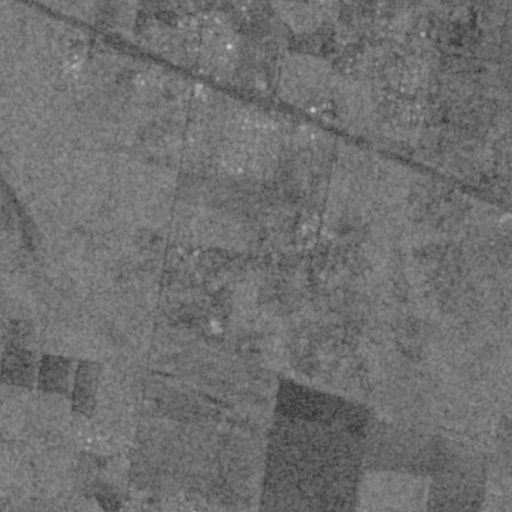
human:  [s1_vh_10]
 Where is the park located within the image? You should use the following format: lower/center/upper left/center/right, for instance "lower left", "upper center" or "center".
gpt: The park is located in the lower left of the image.
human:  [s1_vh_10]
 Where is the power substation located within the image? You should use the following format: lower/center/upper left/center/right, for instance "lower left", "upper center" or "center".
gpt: The power substation is located in the upper center of the image.
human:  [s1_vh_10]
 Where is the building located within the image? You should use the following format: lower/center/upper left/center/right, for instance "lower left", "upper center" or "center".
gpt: The building is located in the upper center of the image.
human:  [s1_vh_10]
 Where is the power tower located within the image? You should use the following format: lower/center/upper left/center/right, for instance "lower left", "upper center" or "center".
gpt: There is no power tower in the image.

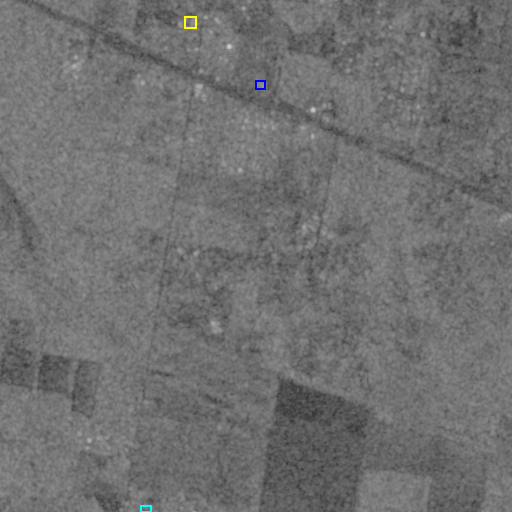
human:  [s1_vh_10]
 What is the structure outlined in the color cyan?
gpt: The structure outlined in cyan is a park.
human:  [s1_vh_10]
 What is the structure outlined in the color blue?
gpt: The structure outlined in blue is a power substation.
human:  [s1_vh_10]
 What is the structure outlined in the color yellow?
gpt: The structure outlined in yellow is a building.
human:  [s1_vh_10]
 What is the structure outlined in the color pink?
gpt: There is no pink outline.